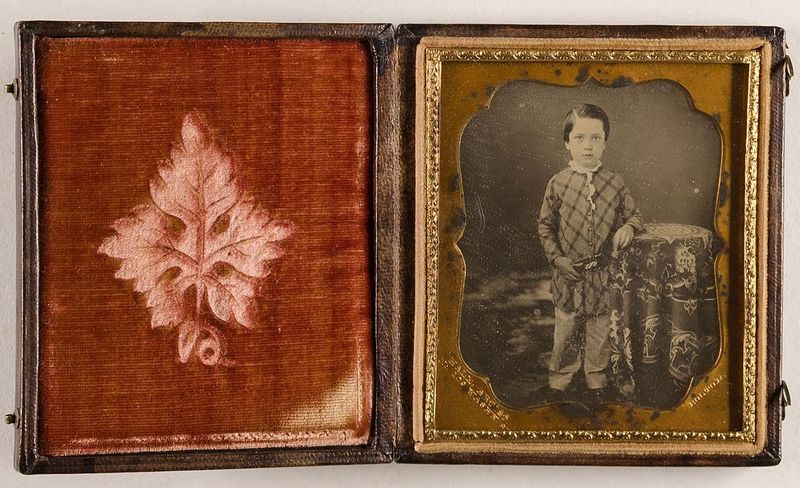
Titel: Porträt eines Jungen
Künstler: Luther Holman Hale
Standort: Hamburg
Institution: Museum für Kunst und Gewerbe Hamburg
Schlagwörter: portrait, figur, blatt, junge, foto, fotografie, photographie, photo, etui, lichtbild, daguerreotypie, bildwerke, pflanzenornamente, angewandte und bildende kunst, hessische systematik, porträt, porträtfotografie, porträtphotographie